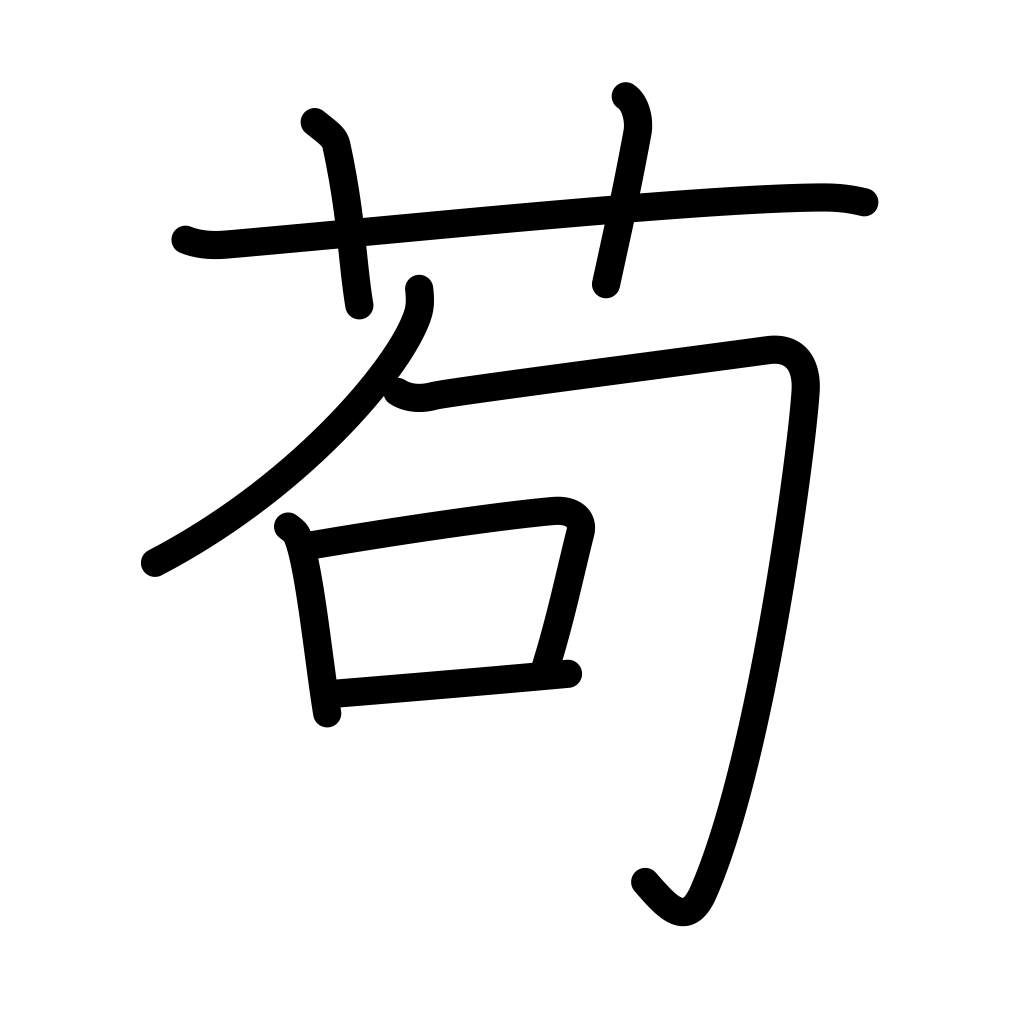
Meaning: any, at all, in the least